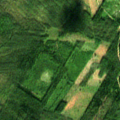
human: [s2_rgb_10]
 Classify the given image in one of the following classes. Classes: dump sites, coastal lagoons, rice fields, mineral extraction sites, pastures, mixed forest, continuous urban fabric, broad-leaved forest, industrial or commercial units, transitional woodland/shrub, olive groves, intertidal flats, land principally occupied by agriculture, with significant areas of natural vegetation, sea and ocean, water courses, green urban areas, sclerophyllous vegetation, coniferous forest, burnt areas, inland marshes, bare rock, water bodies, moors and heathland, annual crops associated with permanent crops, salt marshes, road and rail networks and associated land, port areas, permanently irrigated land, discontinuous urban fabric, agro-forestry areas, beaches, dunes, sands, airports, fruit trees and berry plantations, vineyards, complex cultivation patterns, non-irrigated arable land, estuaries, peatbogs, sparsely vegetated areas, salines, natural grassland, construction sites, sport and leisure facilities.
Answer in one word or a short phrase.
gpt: coniferous forest, mixed forest, transitional woodland/shrub